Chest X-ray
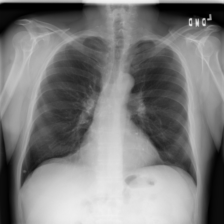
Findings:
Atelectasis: negative
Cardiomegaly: negative
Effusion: negative
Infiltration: negative
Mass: negative
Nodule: negative
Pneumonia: negative
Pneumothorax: negative
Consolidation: negative
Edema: negative
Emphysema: negative
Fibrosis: negative
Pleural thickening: negative
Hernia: negative